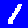
Digit: 1